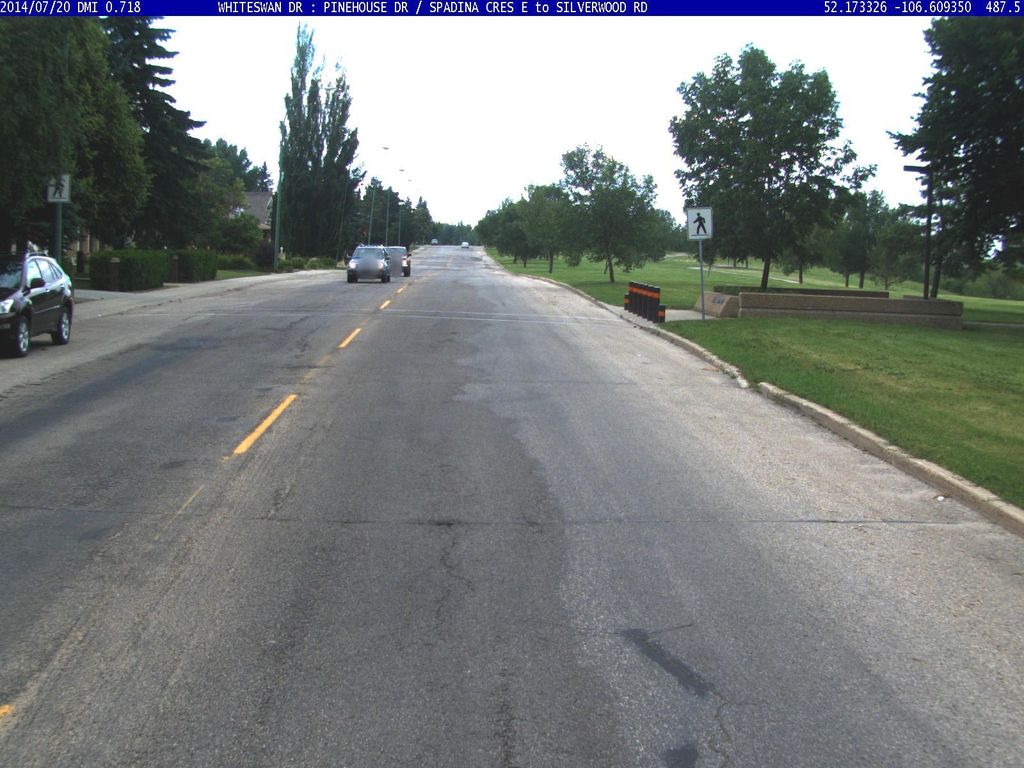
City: saskatoon